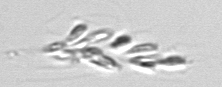
Label: Dinobryon